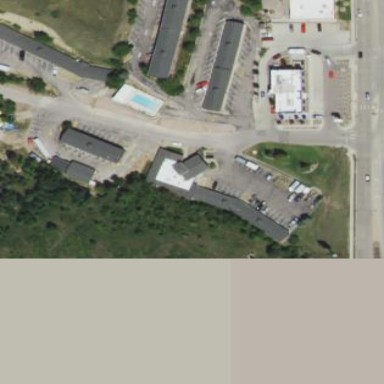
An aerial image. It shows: Hotel building.